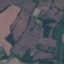
Land use / land cover: Pasture